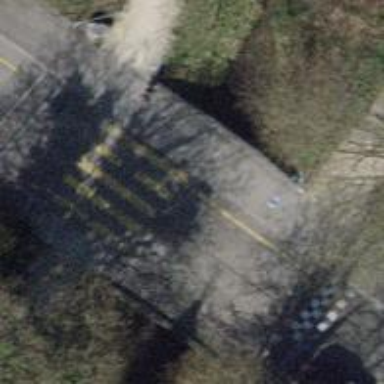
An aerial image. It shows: Uncontrolled zebra crossing with table for traffic calming.